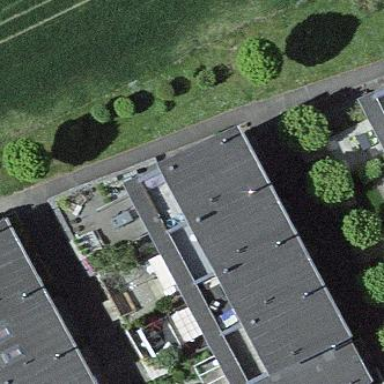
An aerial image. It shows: Residential building with skillion roof shape.